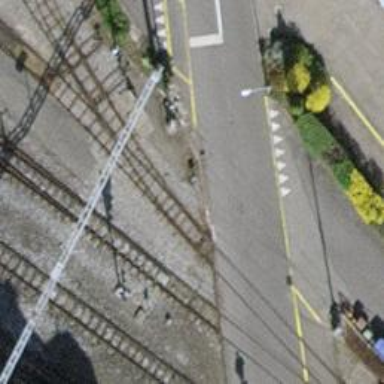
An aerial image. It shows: Railway switch.